Question: I did the CakePHP tutorial, but I get this

at the top and bottom. I would like to take that away.
And I have a question, when making a brand new app, do I have to deattach any css or stuff like that?
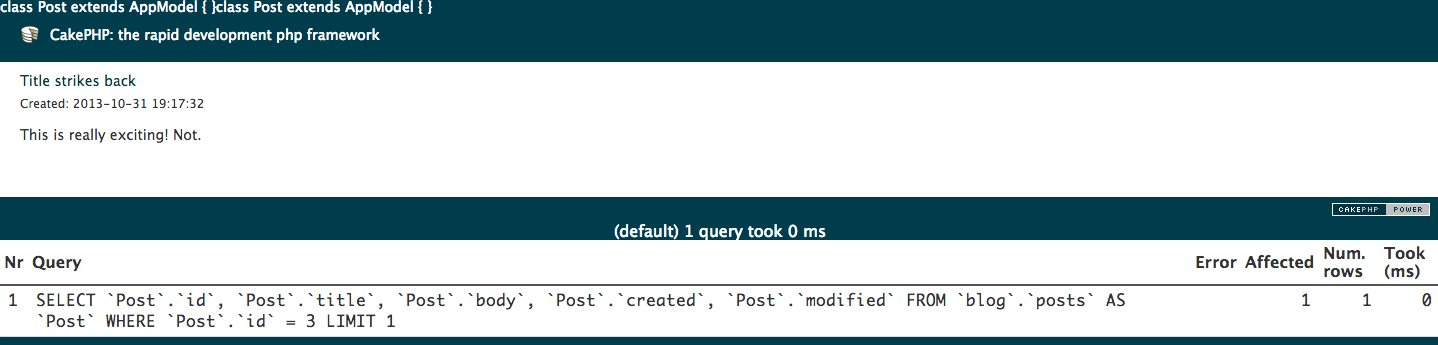
Answer: Remove stuff from 'View/Layouts/default.ctp' (your default layout file)
In the 'View/Layouts/default.ctp' (your default layout file), there is code at the bottom that shows the sql queries. Just remove it, and you'll no longer have all that data printed at the bottom:
'''
<?php echo $this->element('sql_dump'); ?>
'''
(It's something that should be removed anyway if you plan on using <URL>
As for the style (colors...etc), if you also look in the same file, you'll see (toward the top) that it includes the generic CakePHP CSS. Just remove this line to get rid of their generic styling:
'''
echo $this->Html->css('cake.generic');
'''
Same file - just remove this:
'''
<div id="header">
<h1><?php echo $this->Html->link($cakeDescription, 'http://cakephp.org'); ?></h1>
</div>
'''